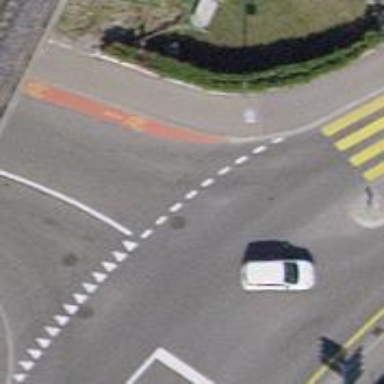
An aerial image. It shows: Asphalt cycleway.